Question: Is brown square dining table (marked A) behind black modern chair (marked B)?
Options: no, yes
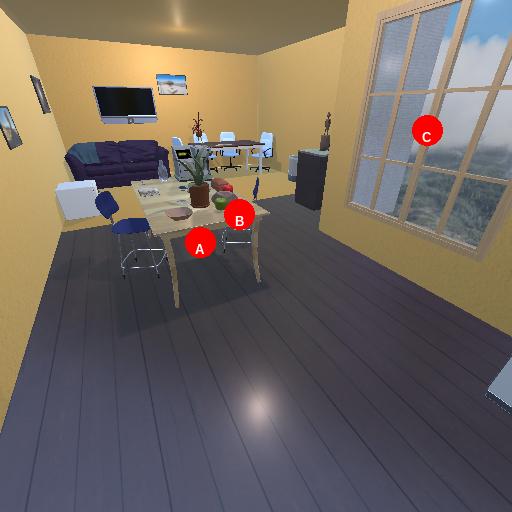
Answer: no